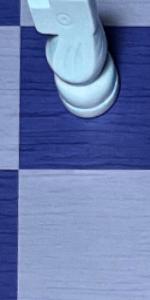
Label: Empty